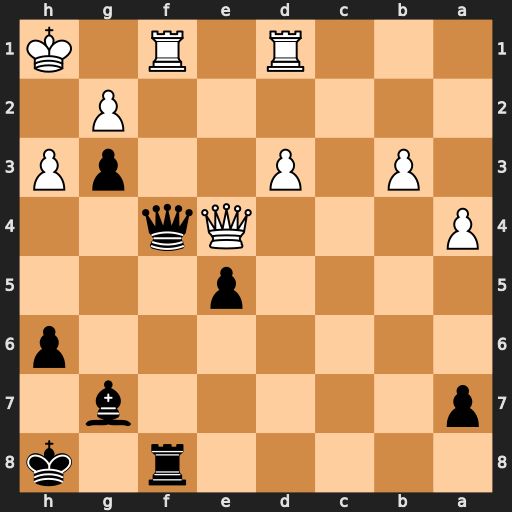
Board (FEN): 5r1k/p5b1/7p/4p3/P3Qq2/1P1P2pP/6P1/3R1R1K
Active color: b
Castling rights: -
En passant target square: -
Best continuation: Qxf1+ Rxf1 Rxf1#